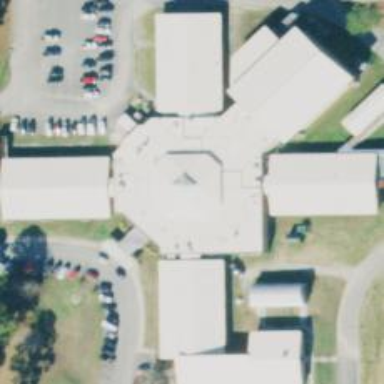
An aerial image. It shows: School building.